The image folds the raw vibration samples of a bearing signal into a 2-D grayscale square (signal-to-image encoding). What is the most likely bearing condition (normal, inner_race, outer_race, ball)?
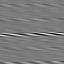
Answer: outer_race